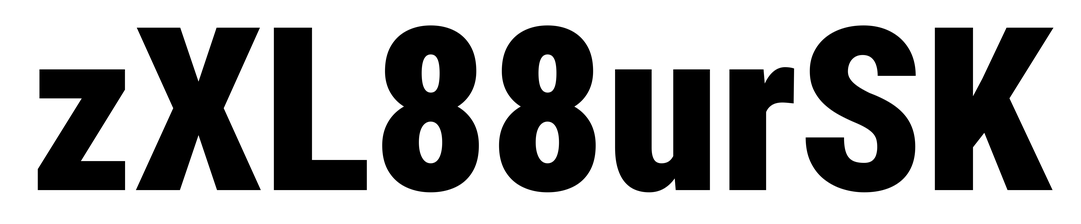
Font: Roboto_Condensed_Black